【题型】填空题　【知识点】平面几何　【难度】easy
2025年3月21日“神舟”十九号航天员乘组圆满完成第3次出舱任务，如图，当“神舟”十九号运行到地球表面$P$点的正上方的$F$点处时，从点$F$能直接看到的地球表面最远的点记为$Q$点，已知$PF \approx \dfrac{6400}{9}\,\text{km}$，$\angle FOQ = 20^\circ$，$\cos 20^\circ \approx 0.9$，则圆心角$\angle POQ$所对的弧长约为 \underline{\quad\quad\quad\quad} $\text{km}$（结果保留$\pi$）.

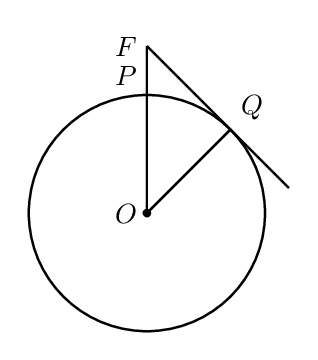
【解答】
\textbf{【答案】} $\dfrac{6400}{9}\pi$

\textbf{【详解】} 解：设$OP = OQ = r\ \text{km}$，

由题意，$FQ$是$\odot O$的切线，

$\therefore FQ \perp OQ$，

$\because \cos\angle FOQ = \dfrac{OQ}{OF}$，

$\therefore 0.9 = \dfrac{r}{r + \dfrac{6400}{9}}$，

$\therefore r = 6400$，

$\therefore \overset{\frown}{PQ}$的长$= \dfrac{20 \times \pi \times 6400}{180} = \dfrac{6400}{9}\pi$，

故答案为：$\dfrac{6400}{9}\pi$.